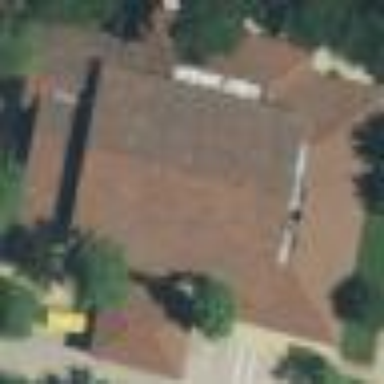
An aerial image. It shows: Gymnasium building.